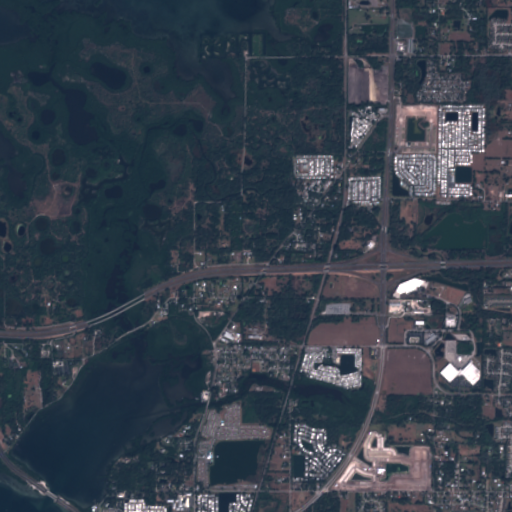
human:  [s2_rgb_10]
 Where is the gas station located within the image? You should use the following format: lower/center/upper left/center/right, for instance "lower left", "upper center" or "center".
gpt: The gas station is located in the lower right of the image.
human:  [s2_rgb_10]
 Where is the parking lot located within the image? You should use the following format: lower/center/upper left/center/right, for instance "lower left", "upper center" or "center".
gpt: The parking lot is located in the lower right of the image.
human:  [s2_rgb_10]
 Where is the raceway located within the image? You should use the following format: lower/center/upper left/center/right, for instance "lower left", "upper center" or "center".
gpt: The raceway is located in the upper right of the image.
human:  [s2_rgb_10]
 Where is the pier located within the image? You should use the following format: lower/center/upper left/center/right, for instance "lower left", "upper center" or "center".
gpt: The pier is located in the lower left of the image.
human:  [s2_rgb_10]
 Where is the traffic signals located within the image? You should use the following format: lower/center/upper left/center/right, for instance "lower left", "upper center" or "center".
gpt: The traffic signals is located in the right of the image.
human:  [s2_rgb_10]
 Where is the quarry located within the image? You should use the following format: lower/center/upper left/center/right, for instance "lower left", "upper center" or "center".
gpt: There is no quarry in the image.